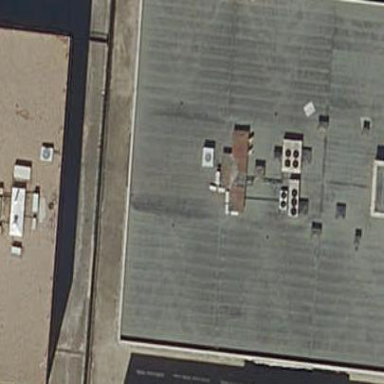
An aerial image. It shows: Industrial building.